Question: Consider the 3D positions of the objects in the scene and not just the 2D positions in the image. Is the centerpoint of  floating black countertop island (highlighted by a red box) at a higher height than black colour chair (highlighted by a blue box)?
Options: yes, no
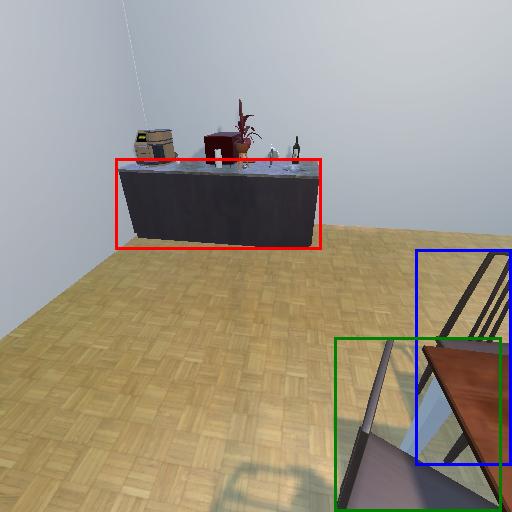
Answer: yes